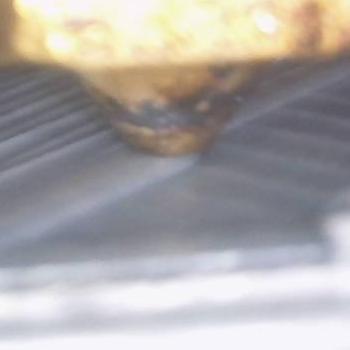
Flow rate: 105%